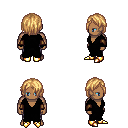
a pixel art fantasy rpg character, male body template, human, dark skin, black robe, metal pants, light blonde bangs hairstyle, cloth bracers, gold boots, four views (front, back, left, right), 2x2 character sprite sheet, small pixel art, hard edges, no anti-aliasing